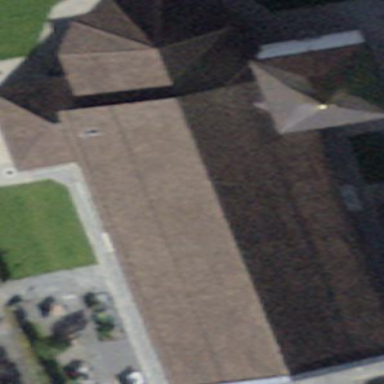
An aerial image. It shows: Church which is place of worship.